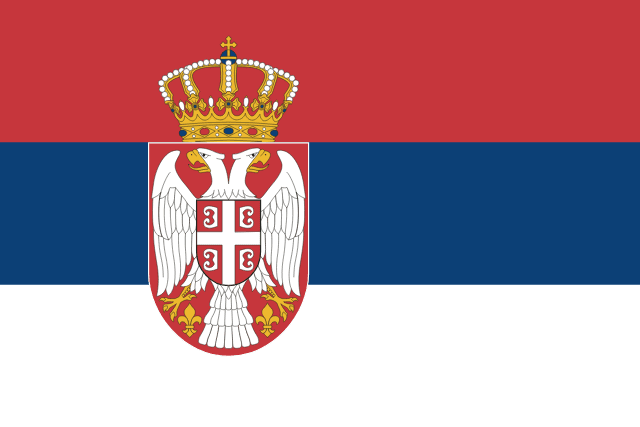
Country: Serbia
Country code: rs